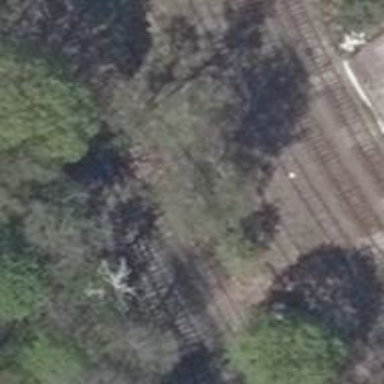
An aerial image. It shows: Preserved rail spur service.